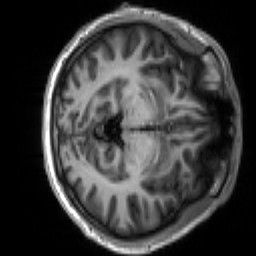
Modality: T1w
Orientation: axial
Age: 19
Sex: male
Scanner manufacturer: siemens
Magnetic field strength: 3 T
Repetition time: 2.3 s
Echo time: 0.00266 s